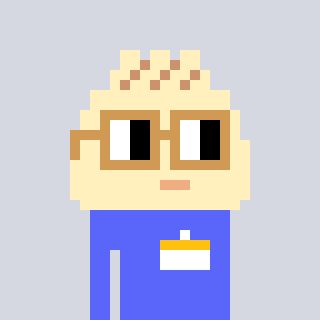
a pixel art character with square brown glasses, a porkbao-shaped head and a purple-colored body on a cool background